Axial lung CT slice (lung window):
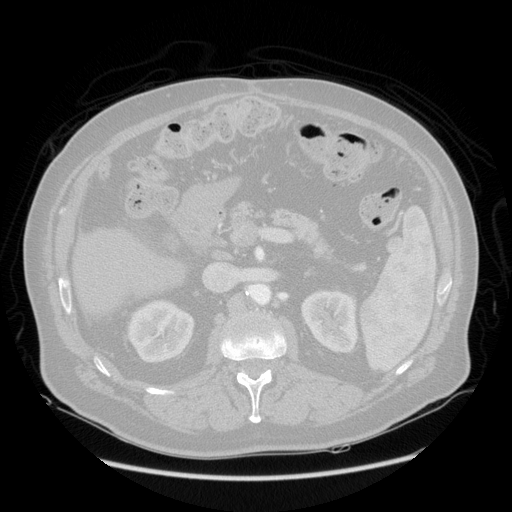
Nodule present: no